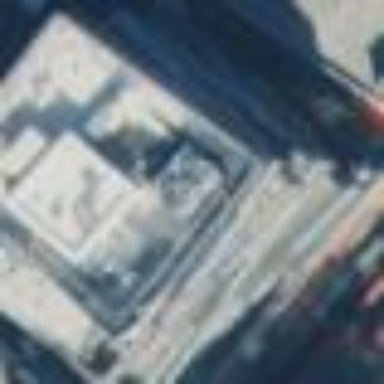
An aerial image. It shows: Part of building.